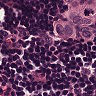
Metastatic tissue present: yes